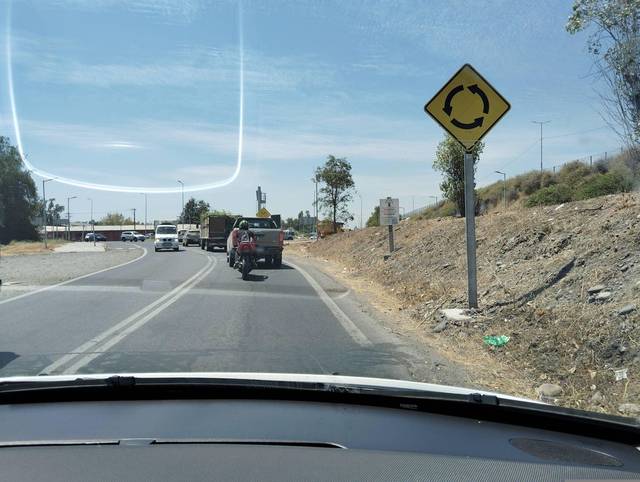
Region: Chile
Coordinates: -33.675, -70.926